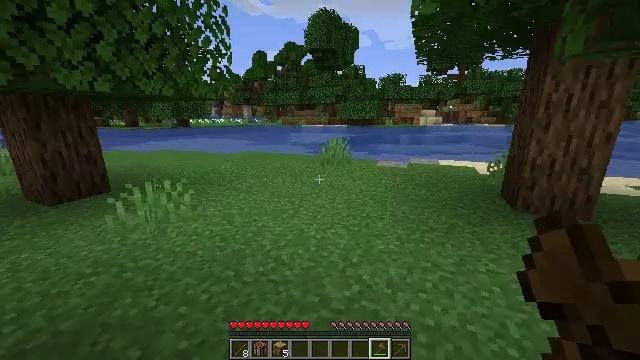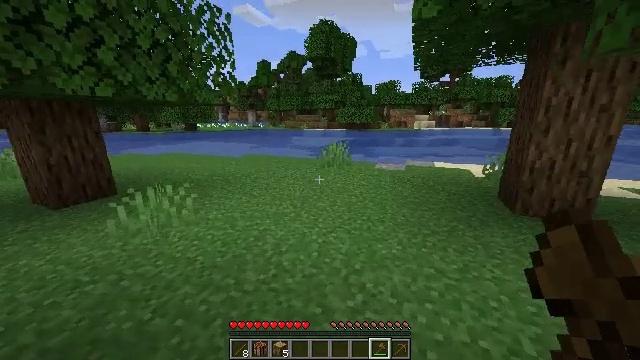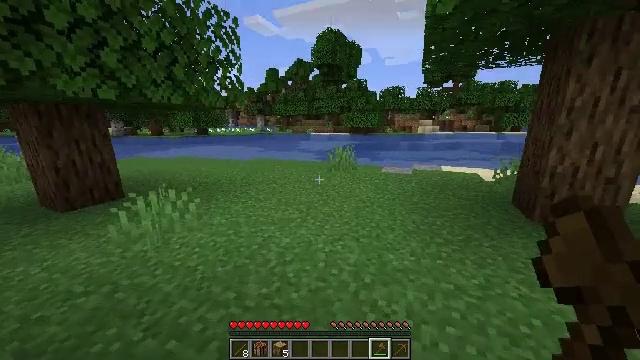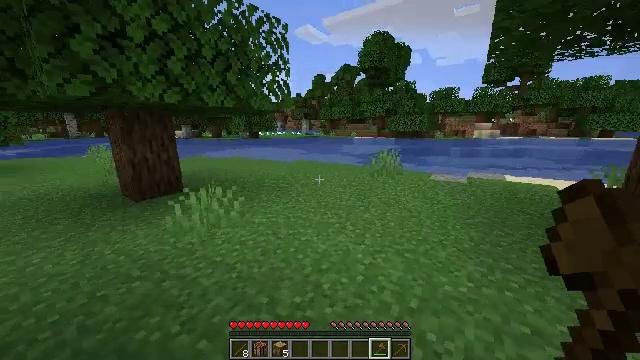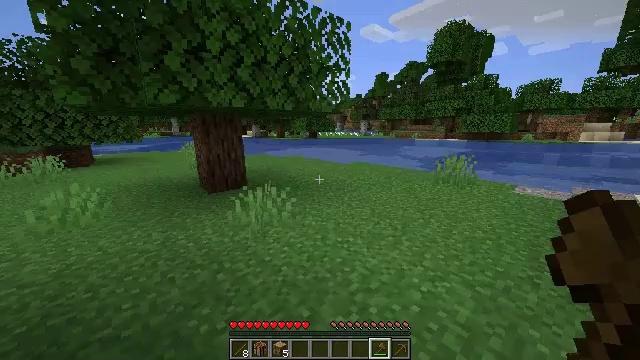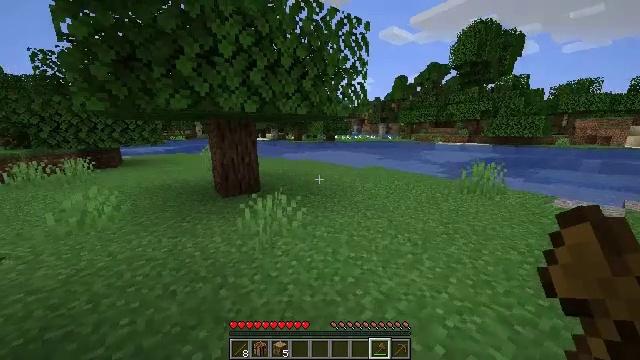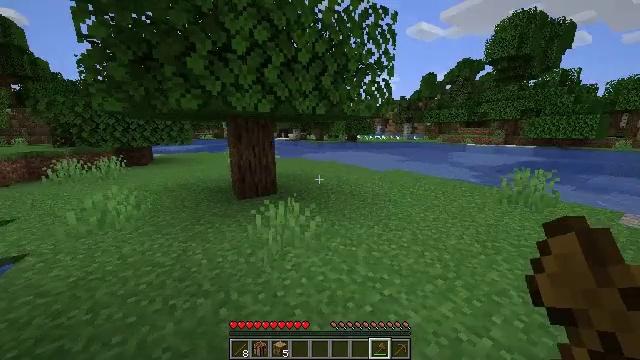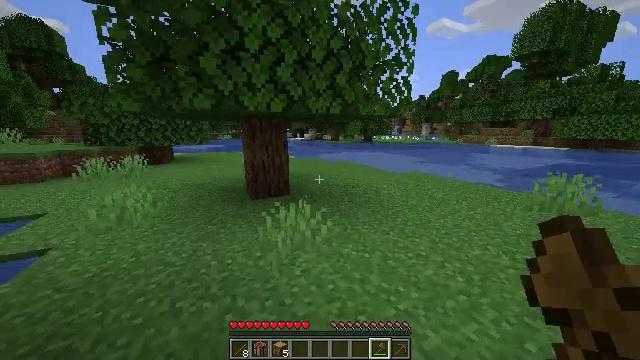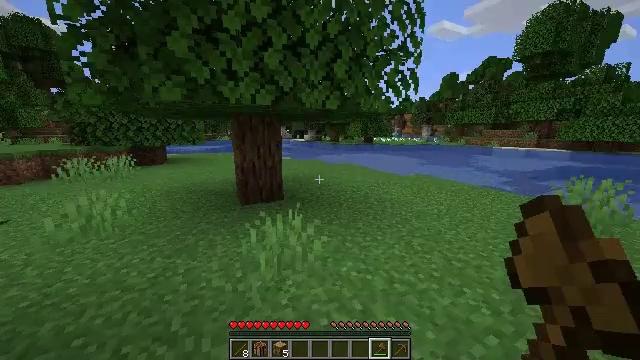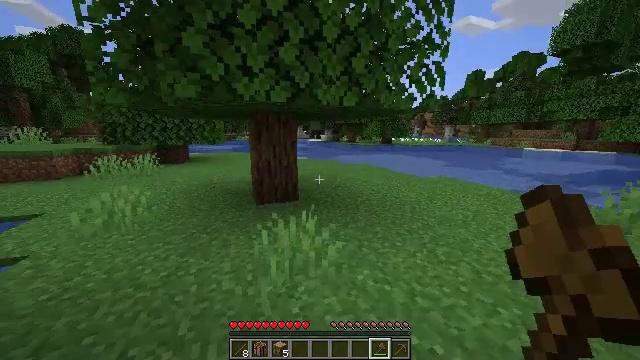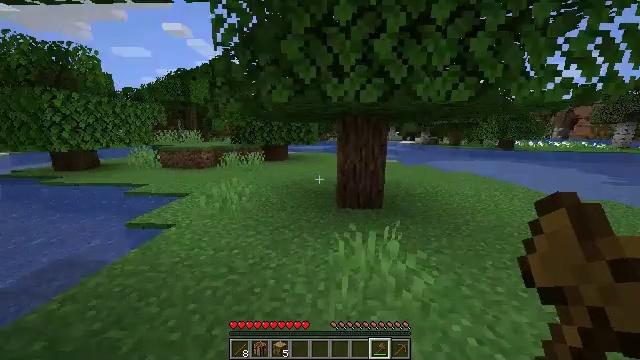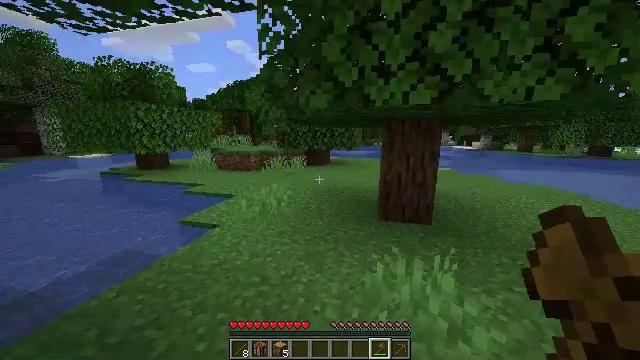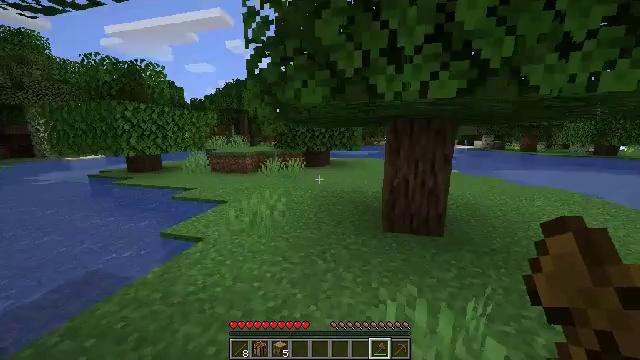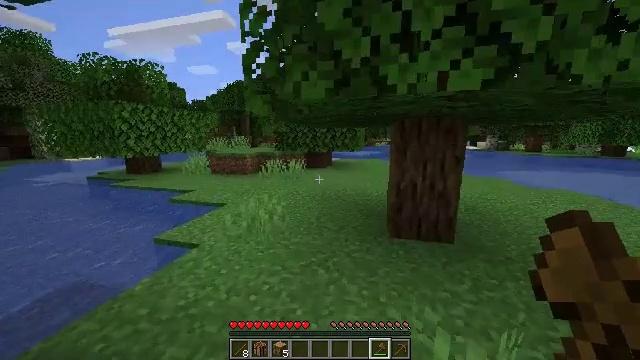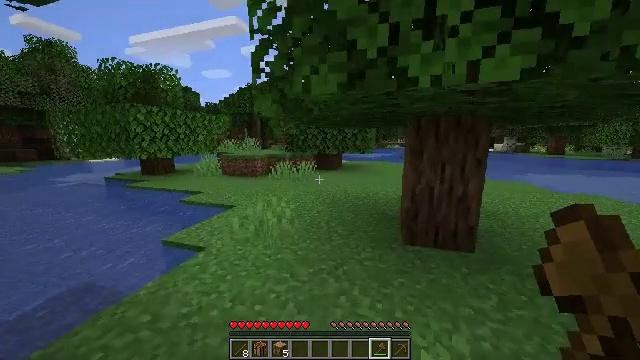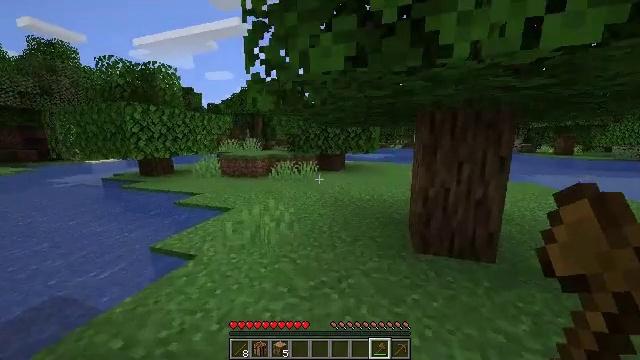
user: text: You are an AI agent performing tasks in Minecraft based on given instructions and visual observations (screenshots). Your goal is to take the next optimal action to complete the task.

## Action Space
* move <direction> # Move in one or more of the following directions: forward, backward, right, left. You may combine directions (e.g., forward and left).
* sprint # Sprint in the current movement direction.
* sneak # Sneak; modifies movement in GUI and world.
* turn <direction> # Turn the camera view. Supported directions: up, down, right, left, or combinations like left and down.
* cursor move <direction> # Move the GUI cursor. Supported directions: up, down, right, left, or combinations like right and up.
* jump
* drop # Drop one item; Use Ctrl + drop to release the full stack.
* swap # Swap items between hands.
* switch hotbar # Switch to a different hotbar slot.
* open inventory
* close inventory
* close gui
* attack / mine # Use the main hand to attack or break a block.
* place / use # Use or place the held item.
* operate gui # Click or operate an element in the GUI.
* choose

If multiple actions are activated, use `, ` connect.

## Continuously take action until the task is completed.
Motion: motion action
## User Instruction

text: Harvest a lily of the valley to use for decoration or dye.
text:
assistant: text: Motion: move forward
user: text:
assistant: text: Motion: move forward, turn left
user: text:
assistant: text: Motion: move forward, turn left
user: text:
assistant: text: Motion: move forward, turn left
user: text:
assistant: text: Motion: move forward, turn left
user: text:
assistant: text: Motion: move forward, turn left
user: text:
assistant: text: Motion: move forward, turn left
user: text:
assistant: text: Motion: move forward
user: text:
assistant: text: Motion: move forward, turn left
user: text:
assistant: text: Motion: move forward, turn left
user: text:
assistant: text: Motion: move forward, turn left and up
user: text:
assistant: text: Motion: move forward
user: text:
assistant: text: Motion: move forward
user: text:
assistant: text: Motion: move forward, turn left
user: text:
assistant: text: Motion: move forward
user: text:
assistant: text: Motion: move forward
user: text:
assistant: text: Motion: move forward, turn left
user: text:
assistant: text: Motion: move forward, turn left
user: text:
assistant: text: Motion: move forward, turn left
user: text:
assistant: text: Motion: move forward
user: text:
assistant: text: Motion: move forward
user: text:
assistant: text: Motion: move forward
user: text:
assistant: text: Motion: move forward
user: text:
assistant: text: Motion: move forward, turn left
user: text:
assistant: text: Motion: move forward, turn left
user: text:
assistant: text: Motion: move forward, turn left
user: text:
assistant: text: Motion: move forward
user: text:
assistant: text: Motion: move forward
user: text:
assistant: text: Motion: move forward
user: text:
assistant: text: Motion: move forward